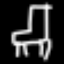
Label: chair